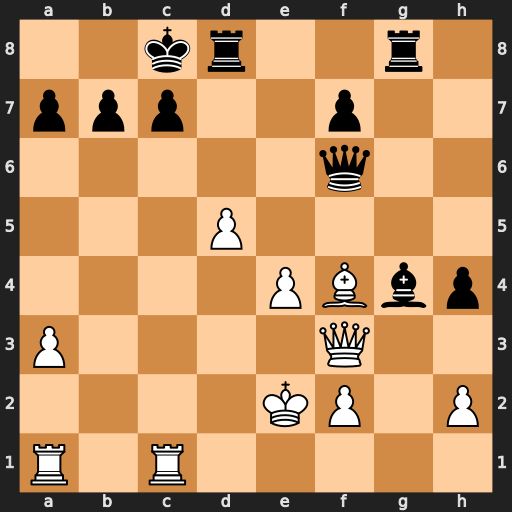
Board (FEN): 2kr2r1/ppp2p2/5q2/3P4/4PBbp/P4Q2/4KP1P/R1R5
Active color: w
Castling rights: -
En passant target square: -
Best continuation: Rxc7+ Kb8 Rxf7+ Qxf4 Rxf4